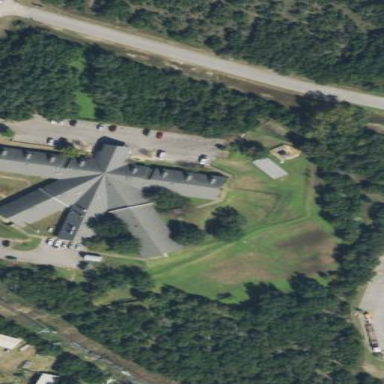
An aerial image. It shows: Nursing home building.